Question: I am reading through this book on learning Linux Binary Analysis. In the book the author presents ftrace, which he has on his github and demonstrates how to use it. He provides a small bit of code with which to test the ftrace.
When running the ftrace on it, nothing happens. If I run the executable on its own I just get a seg fault.
I am compiling it like so: gcc -nostdlib test.c -o test
'''
int foo(void) {
}
_start()
{
foo();
__asm__("leave");
}
'''
The expected results demonstrate the ftrace tracing the function calls through the execution.

<URL>
I guess the question is, am I missing something completely, doing something wrong, is the text outdated or what would be the correct approach to this? I apologize if this is a dumb question, I was just going off the text. I also tried this with a 32bit distro on a VM and nothing changed, but just tried it because some of the author's examples are on 32bit. Thank you.
When I run his ftrace with a program that doesn't cause a seg fault I get
'''
pid_read() failed: Input/output error <0x1>
'''
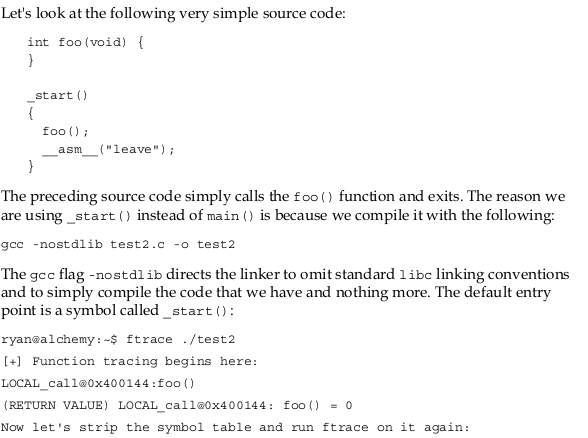
Answer: Call '_exit(0);' or 'exit_group(0)' at the end of '_start'. (Link with 'gcc -static -nostartfiles' instead of '-nostdlib' so you can call the libc system call wrapper functions; they should work even though glibc init functions haven't been run <URL>.
Or make an 'exit_group(0)' system-call manually with inline asm. On x86-64 Linux:
'asm("mov $231, %eax; xor %edi,%edi; syscall");'
See also <URL> Matteo's answer on that question has a whole minimal '_start' written in asm that calls a normal C 'main' function.
---
. (I don't know how it could have ever worked on i386 or x86-64. Seems super weird to me. Are you sure it wasn't just supposed to crash, but you look at what it does before that happens?)
1. _start is not a function in Linux; you (or compiler-generated code) can't ret from it. You need to make an _exit system call. There is no return address on the stack1. Where a function would have its return address, the ELF entry point _start has argc, as specified in the ABI docs. (x86-64 System V or i386 System V depending on whether you build a 64-bit or gcc -m32 32-bit executable.)
2. Inserting leave (which does mov %ebp, %esp / pop %ebp or the RBP / RSP equivalent) into the compiler-generated code makes no sense here. It's sort of like an extra pop, but breaks the compiler's EBP/RBP so if it happens to choose leave instead of pop %rbp for its own prologue then the compiler generated code will fault. (RBP on entry to _start is 0 in a statically-linked executable. Or holding whatever the dynamic linker left in RBP before jumping to _start in a PIE executable.) But ultimately, GCC will compile _start as a normal function, thus eventually running a ret instruction. There is no valid / useful return address anywhere, so there's no way ret can work at all. If you compile without optimization (the default), gcc will default to -fno-omit-frame-pointer, so its function prologue will have set up EBP or RBP as a frame pointer making it possible for leave itself to not fault. If you compiled with optimization (-O1 and higher enables -fomit-frame-pointer), gcc wouldn't be messing with RBP, and it would be zero when you ran leave, thus directly causing a segfault. (Because it does RSP=RBP and then uses the new RSP as the stack pointer for pop %rbp.)
Anyway, if it doesn't fault, that will leave the stack pointer pointing to 'argc' again, before the compiler-generated 'pop %rbp' as part of the normal function epilogue. 'ret''argv[0]' (And it's pointing to ASCII characters, which probably don't decode as useful x86-64 machine code.)
You could have found this out yourself by single-stepping the asm with GDB. ('layout reg' and use 'stepi' aka 'si').
In general you messing with the stack pointer and other registers behind the compiler's back will typically just make things crash. And if there had been a return address higher up on the stack, 'pop %rcx' would make a lot more sense than 'leave'.
---
Footnote 1:
There's not even any machine code anywhere in the address space of your process that a useful return address point to to make such a system call, unless you inject some machine code as an arg or environment variable.
You linked with '-nostdlib' so there's no libc linked. If you did link libc dynamically but still wrote your own '_start' (e.g. with 'gcc -nostartfiles' instead of the full '-nostdlib'), ASLR would mean the libc '_exit' function was at some runtime-variable address.
If you statically linked libc ('gcc -nostartfiles -static'), the code for '_exit()' wouldn't be copied into your executable unless you actually referenced it, which this code doesn't. But you still need to get it called somehow; there's no return address pointing to it.